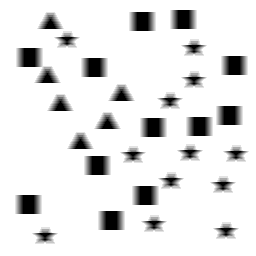
Squares: 12
Triangles: 6
Stars: 12
Total shapes: 30